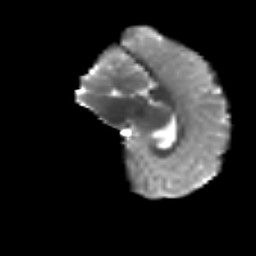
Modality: T2w
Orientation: sagittal
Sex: male
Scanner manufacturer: siemens
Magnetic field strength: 3 T
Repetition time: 5 s
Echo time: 0.071 s